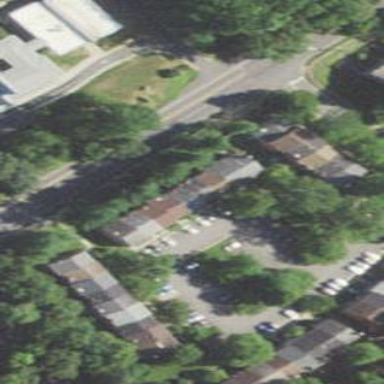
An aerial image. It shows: Terrace building.